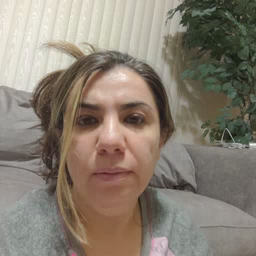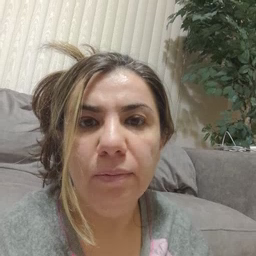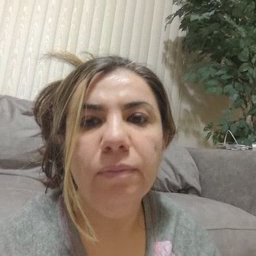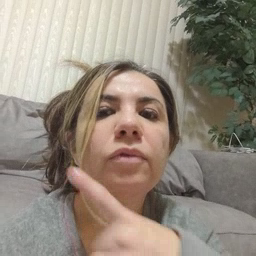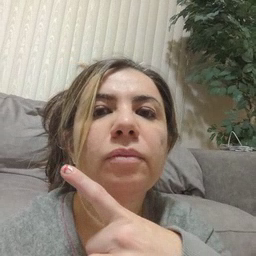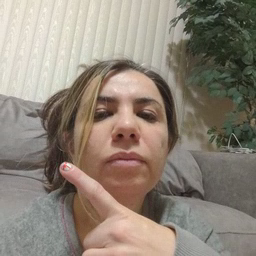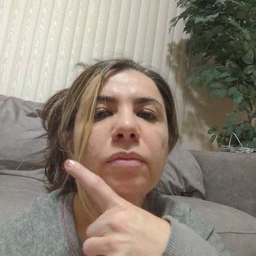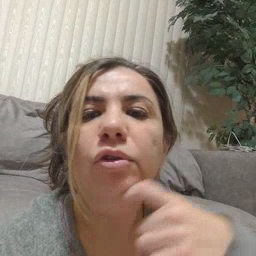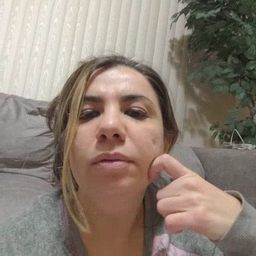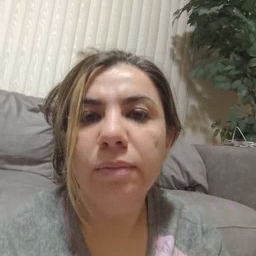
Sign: dry